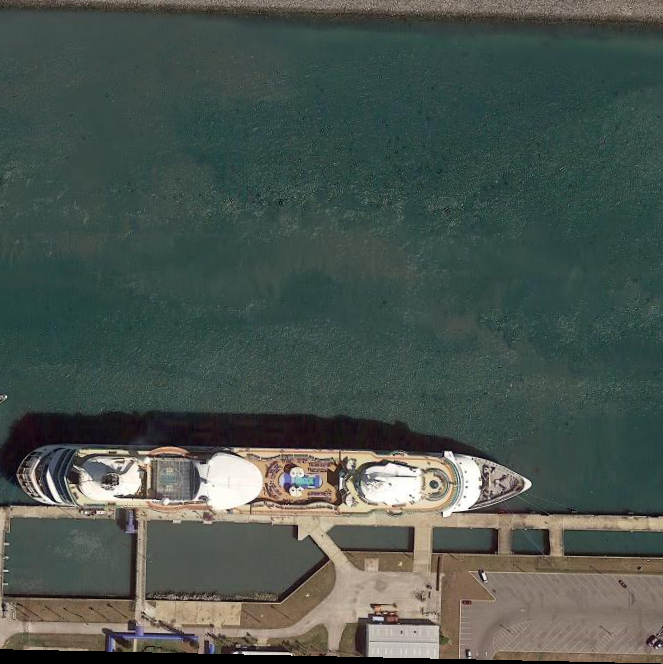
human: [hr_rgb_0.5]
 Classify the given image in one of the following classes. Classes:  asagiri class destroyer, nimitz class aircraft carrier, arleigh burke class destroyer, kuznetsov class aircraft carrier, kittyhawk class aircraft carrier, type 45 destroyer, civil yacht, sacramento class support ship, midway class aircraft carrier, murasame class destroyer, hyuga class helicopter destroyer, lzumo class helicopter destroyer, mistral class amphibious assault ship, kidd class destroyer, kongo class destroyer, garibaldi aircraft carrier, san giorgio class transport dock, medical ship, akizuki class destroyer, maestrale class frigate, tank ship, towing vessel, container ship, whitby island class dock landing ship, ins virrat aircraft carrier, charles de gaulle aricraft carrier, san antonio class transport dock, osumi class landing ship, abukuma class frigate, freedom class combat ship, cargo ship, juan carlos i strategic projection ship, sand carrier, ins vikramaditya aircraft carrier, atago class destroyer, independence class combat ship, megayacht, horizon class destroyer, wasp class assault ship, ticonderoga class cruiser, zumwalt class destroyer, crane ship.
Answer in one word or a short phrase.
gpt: Megayacht